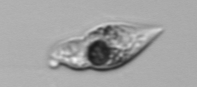
Label: Amphidinium